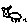
Label: cat